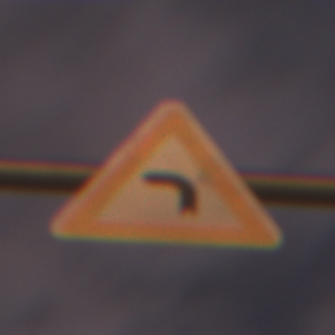
Verkehrszeichen: KurveLinks
Umgebung: Outdoor, Suburban
Tageszeit: Night
Wetter: PartlyCloudy
Licht: Artificial
Jahreszeit: NotSpecified
Kontrast: HighContrast